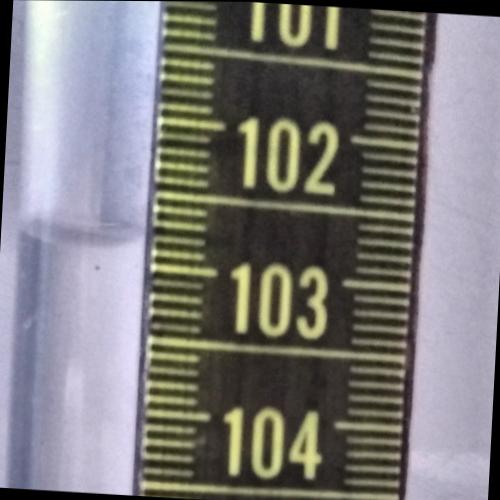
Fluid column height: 102.8 cm